Aerial crown-view tile of a tropical tree (Barro Colorado Island, Panama), acquired 20240813:
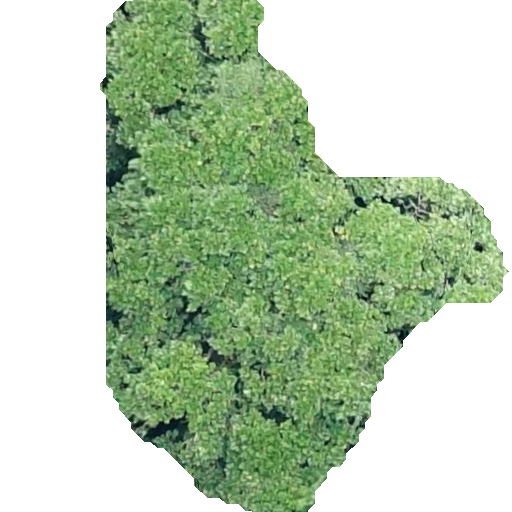
Species: Anacardium excelsum
GBIF accepted scientific name: Anacardium excelsum
Crown area: 195.636 m²